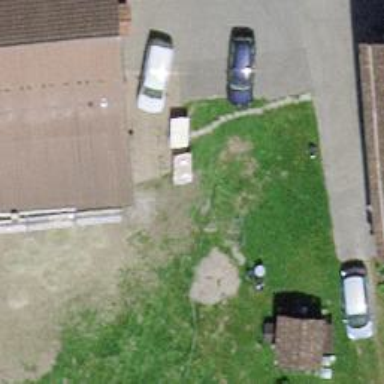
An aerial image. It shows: Brown bench.